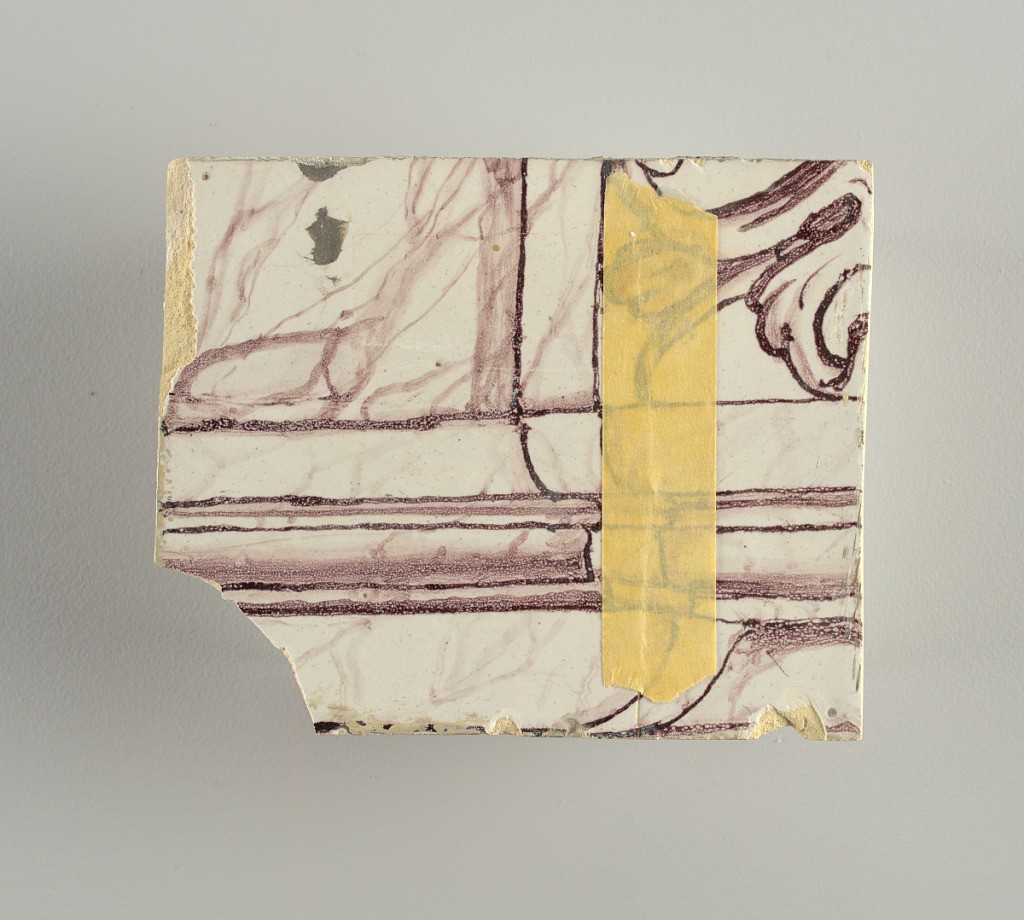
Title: Wall facing
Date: ca. 1725
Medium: tin-glazed earthenware, underglaze
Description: Running design for a frieze or a dado, composed of scrolls of foliage and strapwork, and four repeating motifs--a seated woman in a small upright oval medallion, a putto seated on a rocailled base, and strapwork in axial pattern.  The various panels, A to F, show various repeats of the same design, all being five tiles high and a varying number of tiles wide.